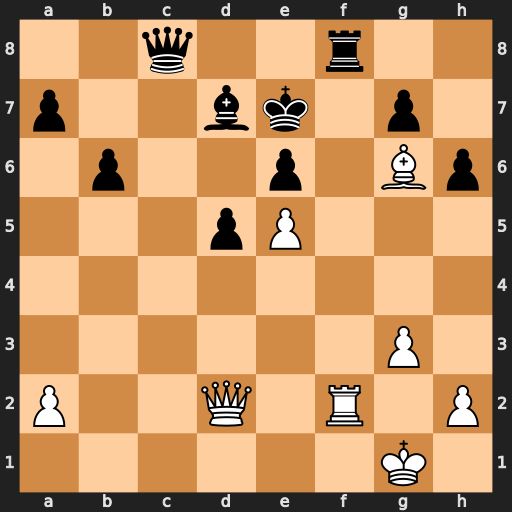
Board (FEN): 2q2r2/p2bk1p1/1p2p1Bp/3pP3/8/6P1/P2Q1R1P/6K1
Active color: w
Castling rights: -
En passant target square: -
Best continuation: Qb4+ Qc5 Qh4+ Rf6 exf6+